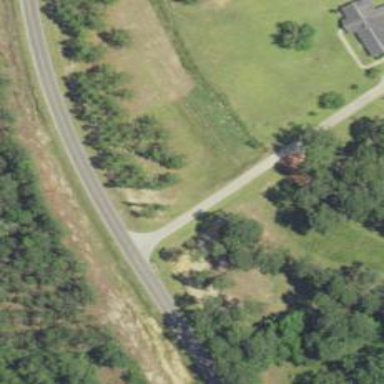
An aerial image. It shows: Tertiary road.